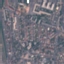
Label: Residential